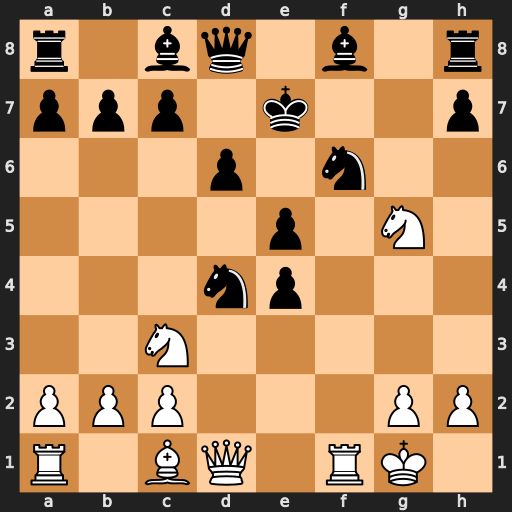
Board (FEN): r1bq1b1r/ppp1k2p/3p1n2/4p1N1/3np3/2N5/PPP3PP/R1BQ1RK1
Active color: w
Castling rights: -
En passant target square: -
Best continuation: Nd5+ Nxd5 Rf7+ Ke8 Qh5